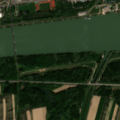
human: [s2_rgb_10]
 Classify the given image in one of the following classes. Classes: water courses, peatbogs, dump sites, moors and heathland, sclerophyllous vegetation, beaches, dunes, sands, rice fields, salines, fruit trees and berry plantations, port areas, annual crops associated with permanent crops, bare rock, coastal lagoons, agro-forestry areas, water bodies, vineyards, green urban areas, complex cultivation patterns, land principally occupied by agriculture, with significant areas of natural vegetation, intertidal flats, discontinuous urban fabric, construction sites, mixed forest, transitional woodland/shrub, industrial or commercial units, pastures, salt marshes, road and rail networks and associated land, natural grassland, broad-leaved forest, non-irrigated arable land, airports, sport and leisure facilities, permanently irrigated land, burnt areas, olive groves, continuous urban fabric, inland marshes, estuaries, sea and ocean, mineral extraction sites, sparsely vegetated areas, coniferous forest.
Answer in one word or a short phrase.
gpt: continuous urban fabric, discontinuous urban fabric, green urban areas, non-irrigated arable land, broad-leaved forest, water courses